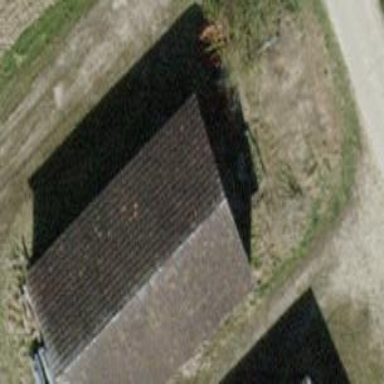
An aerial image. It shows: Shed building.